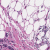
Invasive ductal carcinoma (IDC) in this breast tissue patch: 0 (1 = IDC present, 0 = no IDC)